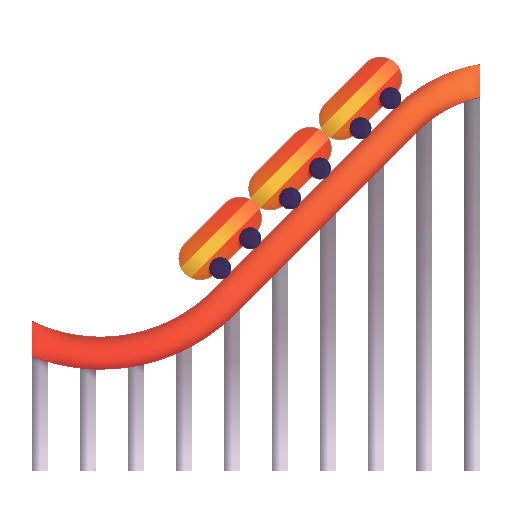
roller coaster color